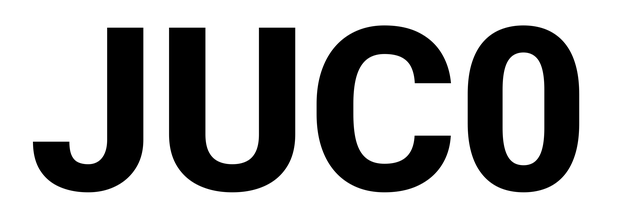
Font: Roboto_ExtraBold